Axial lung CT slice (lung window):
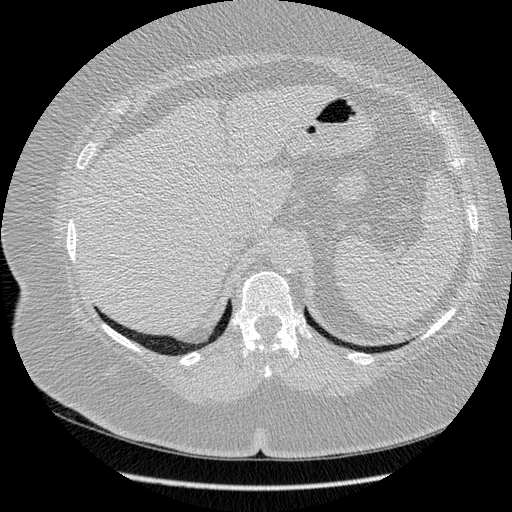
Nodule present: no